Question: I have a program in which calling a script function in dblclick of a tr.Also Passing some arguments which is generated dynamically
Part of my markup is
'''
<tr id="#ID#_#VERSION_ID#" ondblclick="ShowAssetPreviewPopup(#PreviewPath#, #UUID#, #GENERAL_VIRTUAL_PATH#)"
'''
The preview path will be replaced by something like this '<URL>' and in the same way other 2 parameteres too. Up to here every thing is ok and as I click that tr the following function will get evoked
'''
function ShowAssetPreviewPopup(PreviewPath, UUID, LowresVirtualpath) {
$("#divPreviewPopUp").find("#divVideoPreview").html("example");
$("#divPreviewPopUp").css({"display:block"});
$("#divPreviewPopUp").css({ "top": (($(window).height() / 2) - ($("#divPreviewPopUp").height() / 2)) });
$("#divPreviewPopUp").css({ "left": (($(window).width() / 2) - ($("#divPreviewPopUp").width() / 2)) });
}
'''
But an error is occurring in Firebug

What would be the reason and how to solve this?
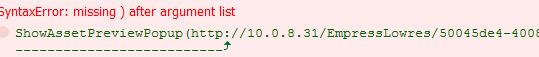
Answer: I assume #PreviewPath# is a string variable from your template engine. You have to surround these string variables by single quotes.
'''
<tr id="#ID#_#VERSION_ID#" ondblclick="ShowAssetPreviewPopup('#PreviewPath#', #UUID#, '#GENERAL_VIRTUAL_PATH#')">
'''